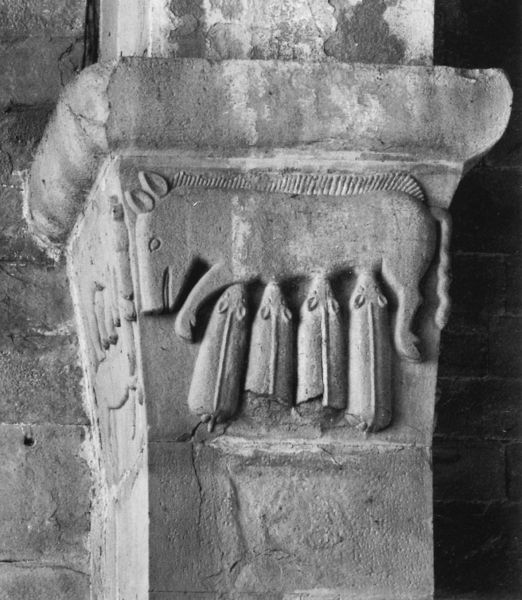
Titel: Kapitelle, Langhaus
Standort: Gropina, Pieve di S. Pietro (EU - I - Toskana)
Schlagwörter: weiß, pfeiler, schwarz, säule, tier, ornament, architektur, stein, steine, auge, ohren, relief, plastik, foto, vier, fugen, schwein, kapitell, maul, romanik, kapitel, klauen, romanisch, halbsäule, ferkel, sau, säugen, säugend, mäuse